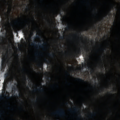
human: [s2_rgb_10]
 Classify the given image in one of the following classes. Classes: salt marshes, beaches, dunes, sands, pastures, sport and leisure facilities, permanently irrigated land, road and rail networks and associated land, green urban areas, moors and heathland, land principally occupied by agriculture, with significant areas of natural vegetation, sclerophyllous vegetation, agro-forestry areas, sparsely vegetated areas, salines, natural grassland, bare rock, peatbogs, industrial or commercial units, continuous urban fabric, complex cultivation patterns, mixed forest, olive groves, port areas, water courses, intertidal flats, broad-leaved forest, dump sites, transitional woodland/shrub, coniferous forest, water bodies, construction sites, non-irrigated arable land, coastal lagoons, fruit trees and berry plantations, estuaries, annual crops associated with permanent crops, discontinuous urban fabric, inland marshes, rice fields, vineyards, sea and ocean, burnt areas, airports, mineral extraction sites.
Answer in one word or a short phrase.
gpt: broad-leaved forest, transitional woodland/shrub